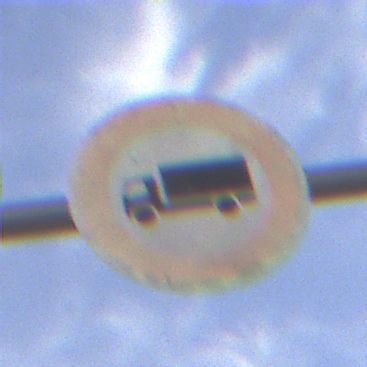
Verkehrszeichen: VerbotFuerKraftfahrzeugeUeberDreiKommaFuenfTonnen
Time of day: MorningAfternoon
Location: Outdoor (Suburban)
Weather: PartlyCloudy
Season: NotSpecified
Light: Natural